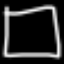
Label: square